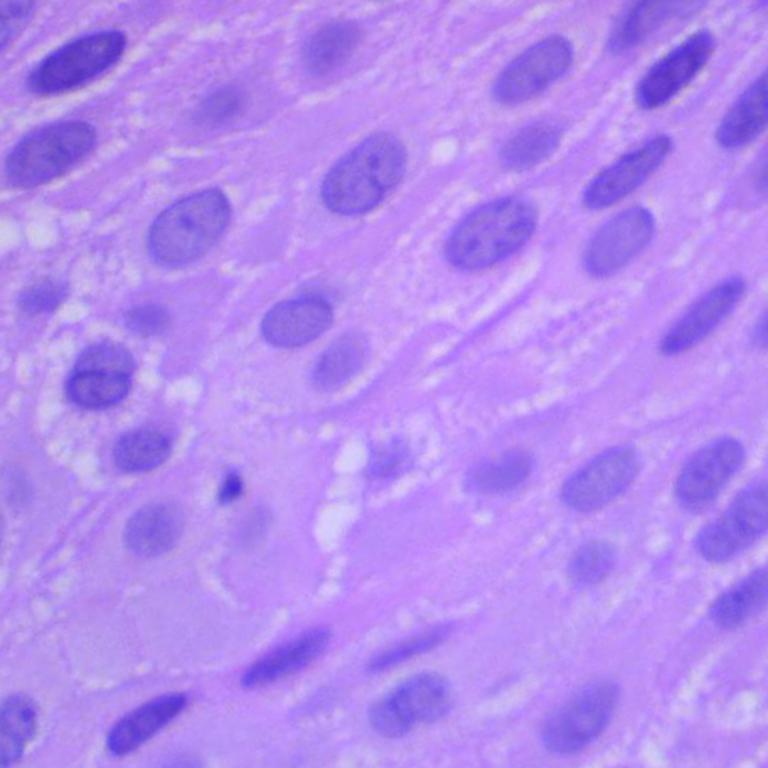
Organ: lung
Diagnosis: squamous carcinomas